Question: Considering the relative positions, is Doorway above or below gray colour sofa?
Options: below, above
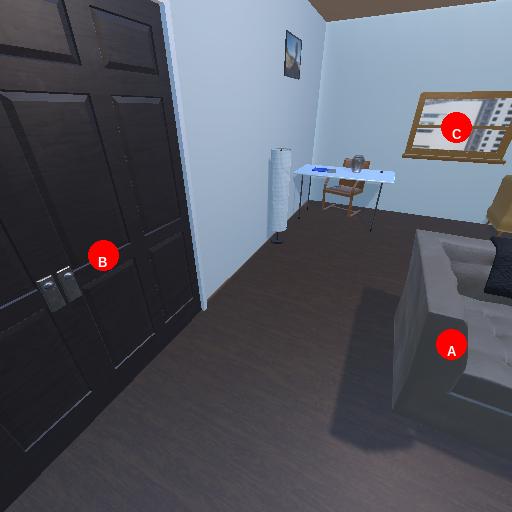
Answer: below